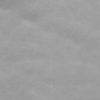
Atmospheric dust classification: not_dusty